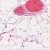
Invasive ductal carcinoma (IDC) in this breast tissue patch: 0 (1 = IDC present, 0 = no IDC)